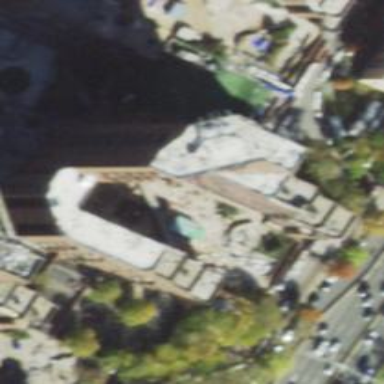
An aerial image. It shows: Building with flat concrete roof.